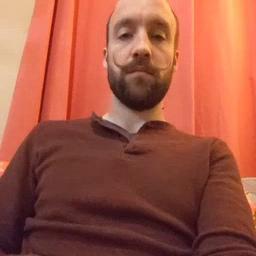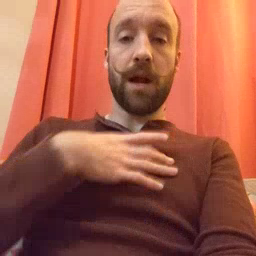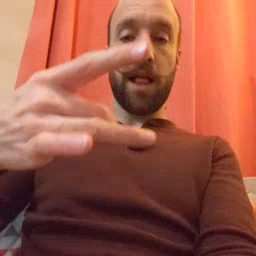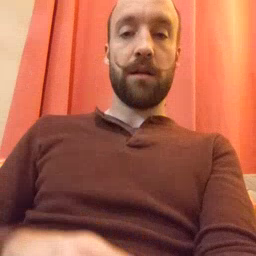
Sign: like